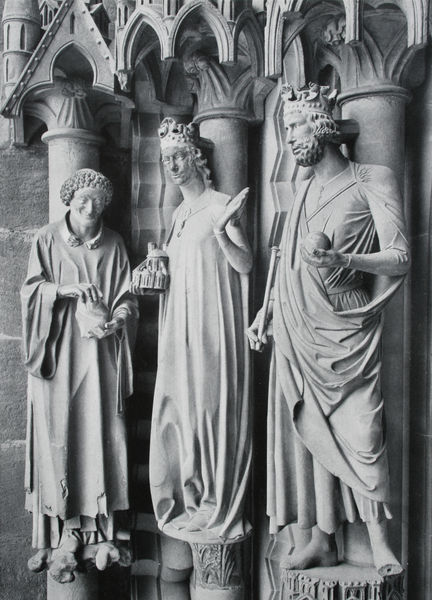
Titel: Stephanus, Kunigunde und Heinrich von der Adamspforte
Standort: Bamberg
Institution: Dom
Schlagwörter: hand, mann, umhang, weiß, ausschnitt, frankreich, frau, geste, grau, köpfe, mund, männer, nase, pfeiler, schwarz, säulen, gürtel, bart, bärte, wand, augen, sockel, stehen, stein, vollbart, gesten, hände, kirche, figur, gewand, mantel, drei, gewänder, paar, gotik, krone, locken, sack, skulptur, statue, apfel, lächeln, füße, modell, mauer, figuren, kaiser, könig, detail, faltenwurf, raffung, foto, fotografie, photographie, außen, dom, schwarzweiß, kugel, herrscher, kapitelle, kathedrale, photo, portal, skulpturen, statuen, gotisch, reims, christlich, mönch, baldachin, könige, königin, heilige, gothik, gewandfalten, kaiserin, insignien, zepter, kapitel, bauplastik, kronen, tonsur, akanthusblätter, gewände, stifterin, gesprenge, stifter, reichsapfel, baldachine, hochgotik, domfigur, weisend, herrscherpaar, ahnd, kaiserpaar, nichen, figuen, reihcsapfel, reins, möch, st.denis, protalskulpturen, stulptur